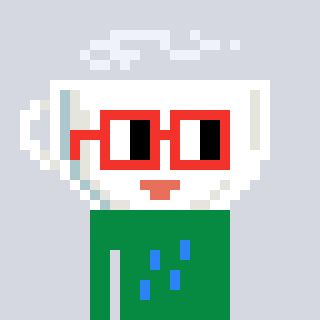
a pixel art character with square red glasses, a mug-shaped head and a green-colored body on a cool background